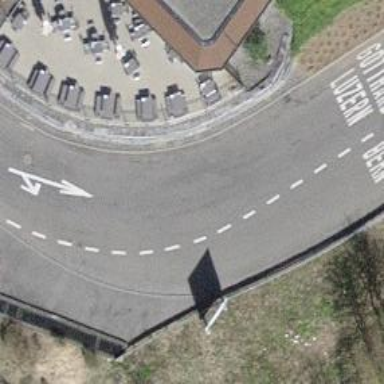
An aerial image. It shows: Asphalt service road.